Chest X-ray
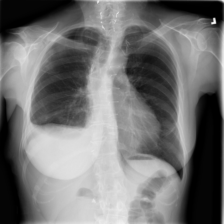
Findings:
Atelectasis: negative
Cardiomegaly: negative
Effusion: negative
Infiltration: negative
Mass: negative
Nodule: negative
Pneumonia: negative
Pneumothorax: negative
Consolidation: negative
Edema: negative
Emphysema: negative
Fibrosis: negative
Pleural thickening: negative
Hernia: negative